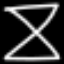
Label: hourglass